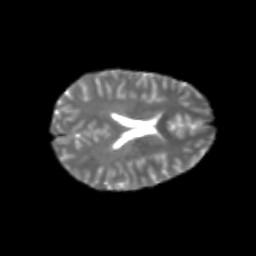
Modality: T2w
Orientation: axial
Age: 20
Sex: female
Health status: healthy
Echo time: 0.074 s